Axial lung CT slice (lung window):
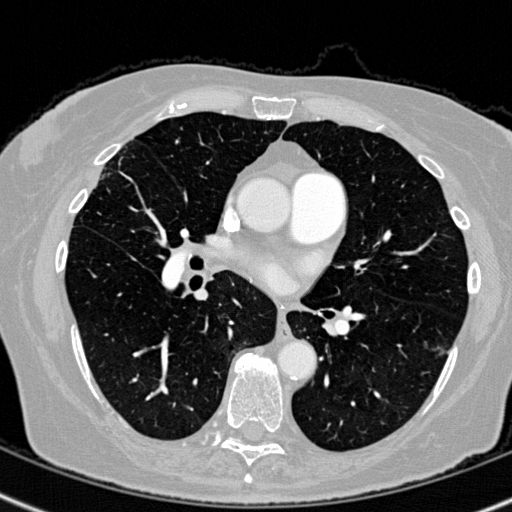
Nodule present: no